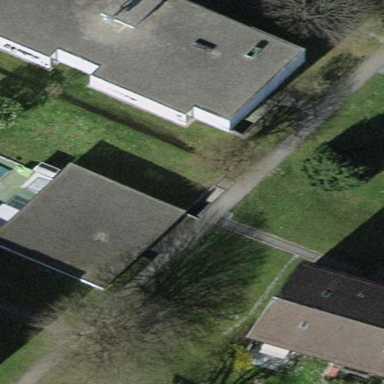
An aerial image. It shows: Kindergarten building.